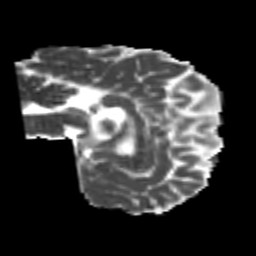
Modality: MD
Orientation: sagittal
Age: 21
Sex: male
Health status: healthy
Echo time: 0.074 s